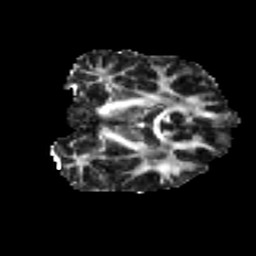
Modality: FA
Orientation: coronal
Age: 24
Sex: female
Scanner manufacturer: ge
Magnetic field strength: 3 T
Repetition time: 7.8 s
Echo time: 0.0606 s